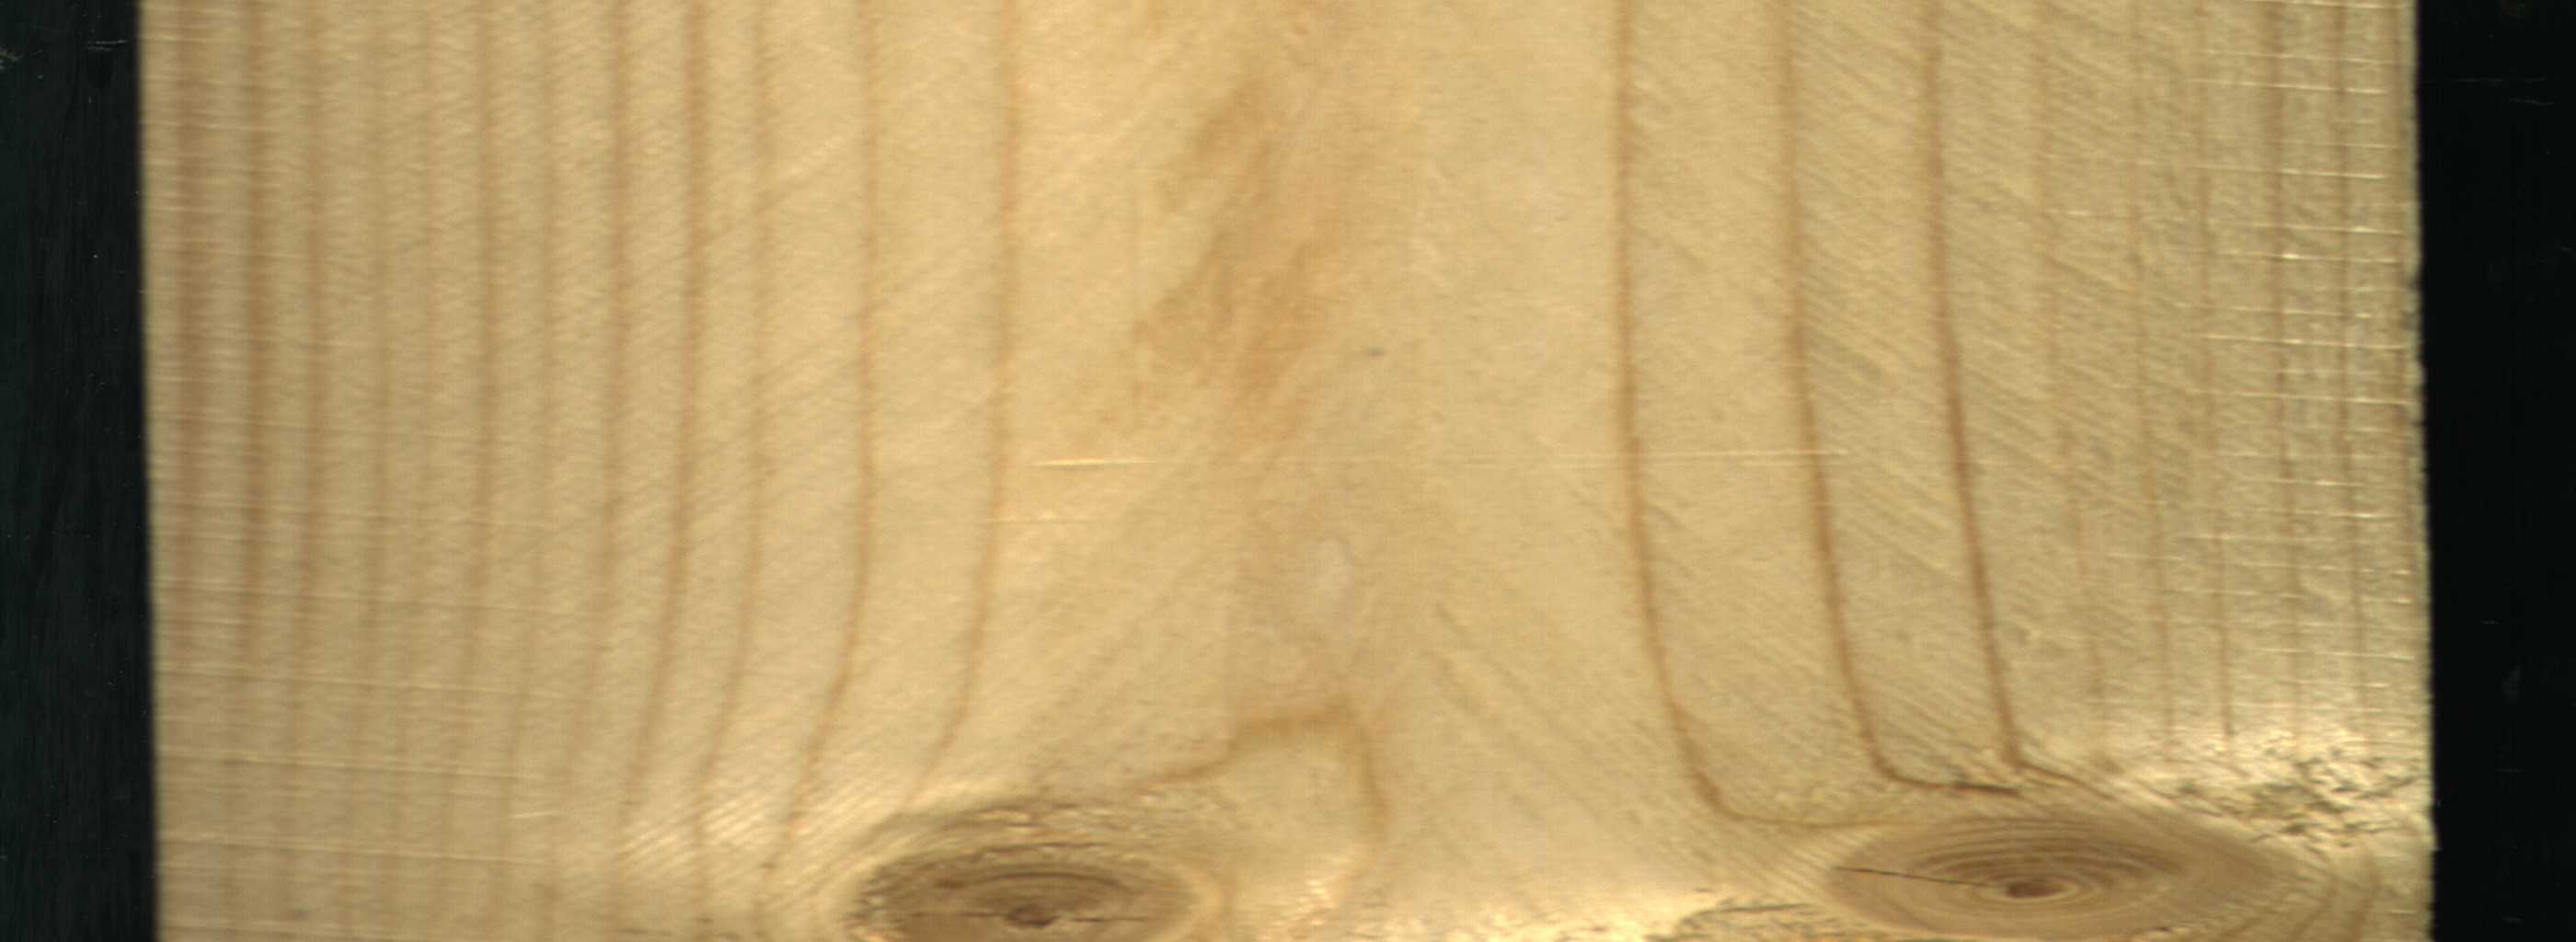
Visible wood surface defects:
knot_with_crack
knot_with_crack
Live_Knot
Live_Knot